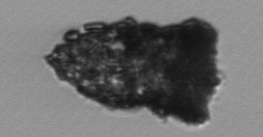
Label: Tintinnopsis